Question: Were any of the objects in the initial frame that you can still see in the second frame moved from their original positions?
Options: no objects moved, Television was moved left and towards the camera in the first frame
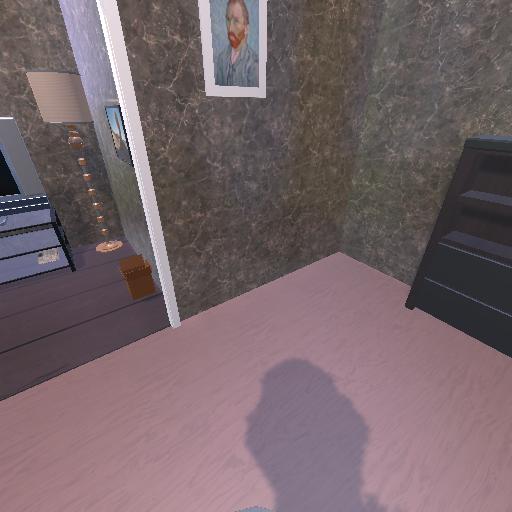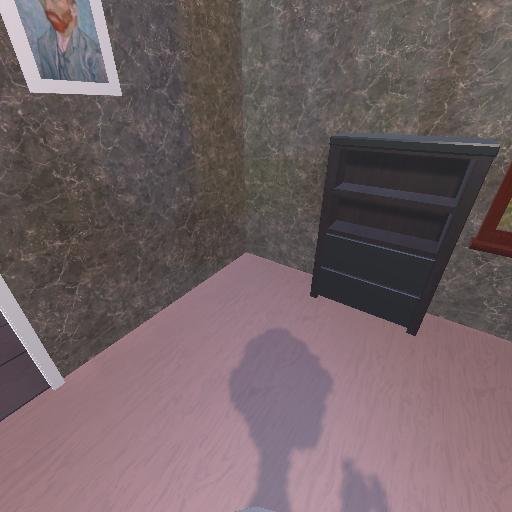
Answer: no objects moved